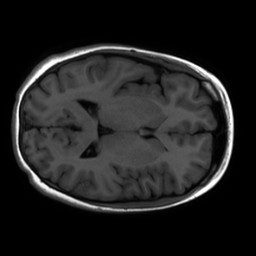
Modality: inplaneT1
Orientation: axial
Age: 17
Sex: female
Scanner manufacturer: ge
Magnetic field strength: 3 T
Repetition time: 2.297 s
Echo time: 0.02273 s